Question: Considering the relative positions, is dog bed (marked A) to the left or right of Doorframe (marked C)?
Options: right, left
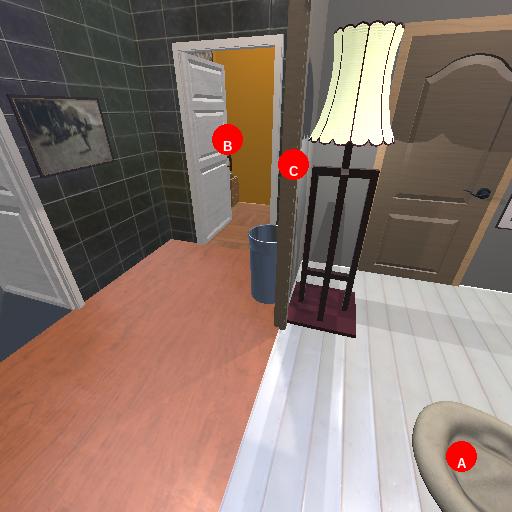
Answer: right